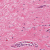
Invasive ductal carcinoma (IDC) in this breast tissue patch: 0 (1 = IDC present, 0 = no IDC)